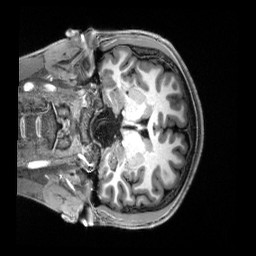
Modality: T1w
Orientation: coronal
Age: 18
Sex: male
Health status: healthy
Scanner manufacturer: siemens
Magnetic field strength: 3 T
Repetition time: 2.5 s
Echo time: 0.00222 s